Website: home-depot
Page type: cross-sells
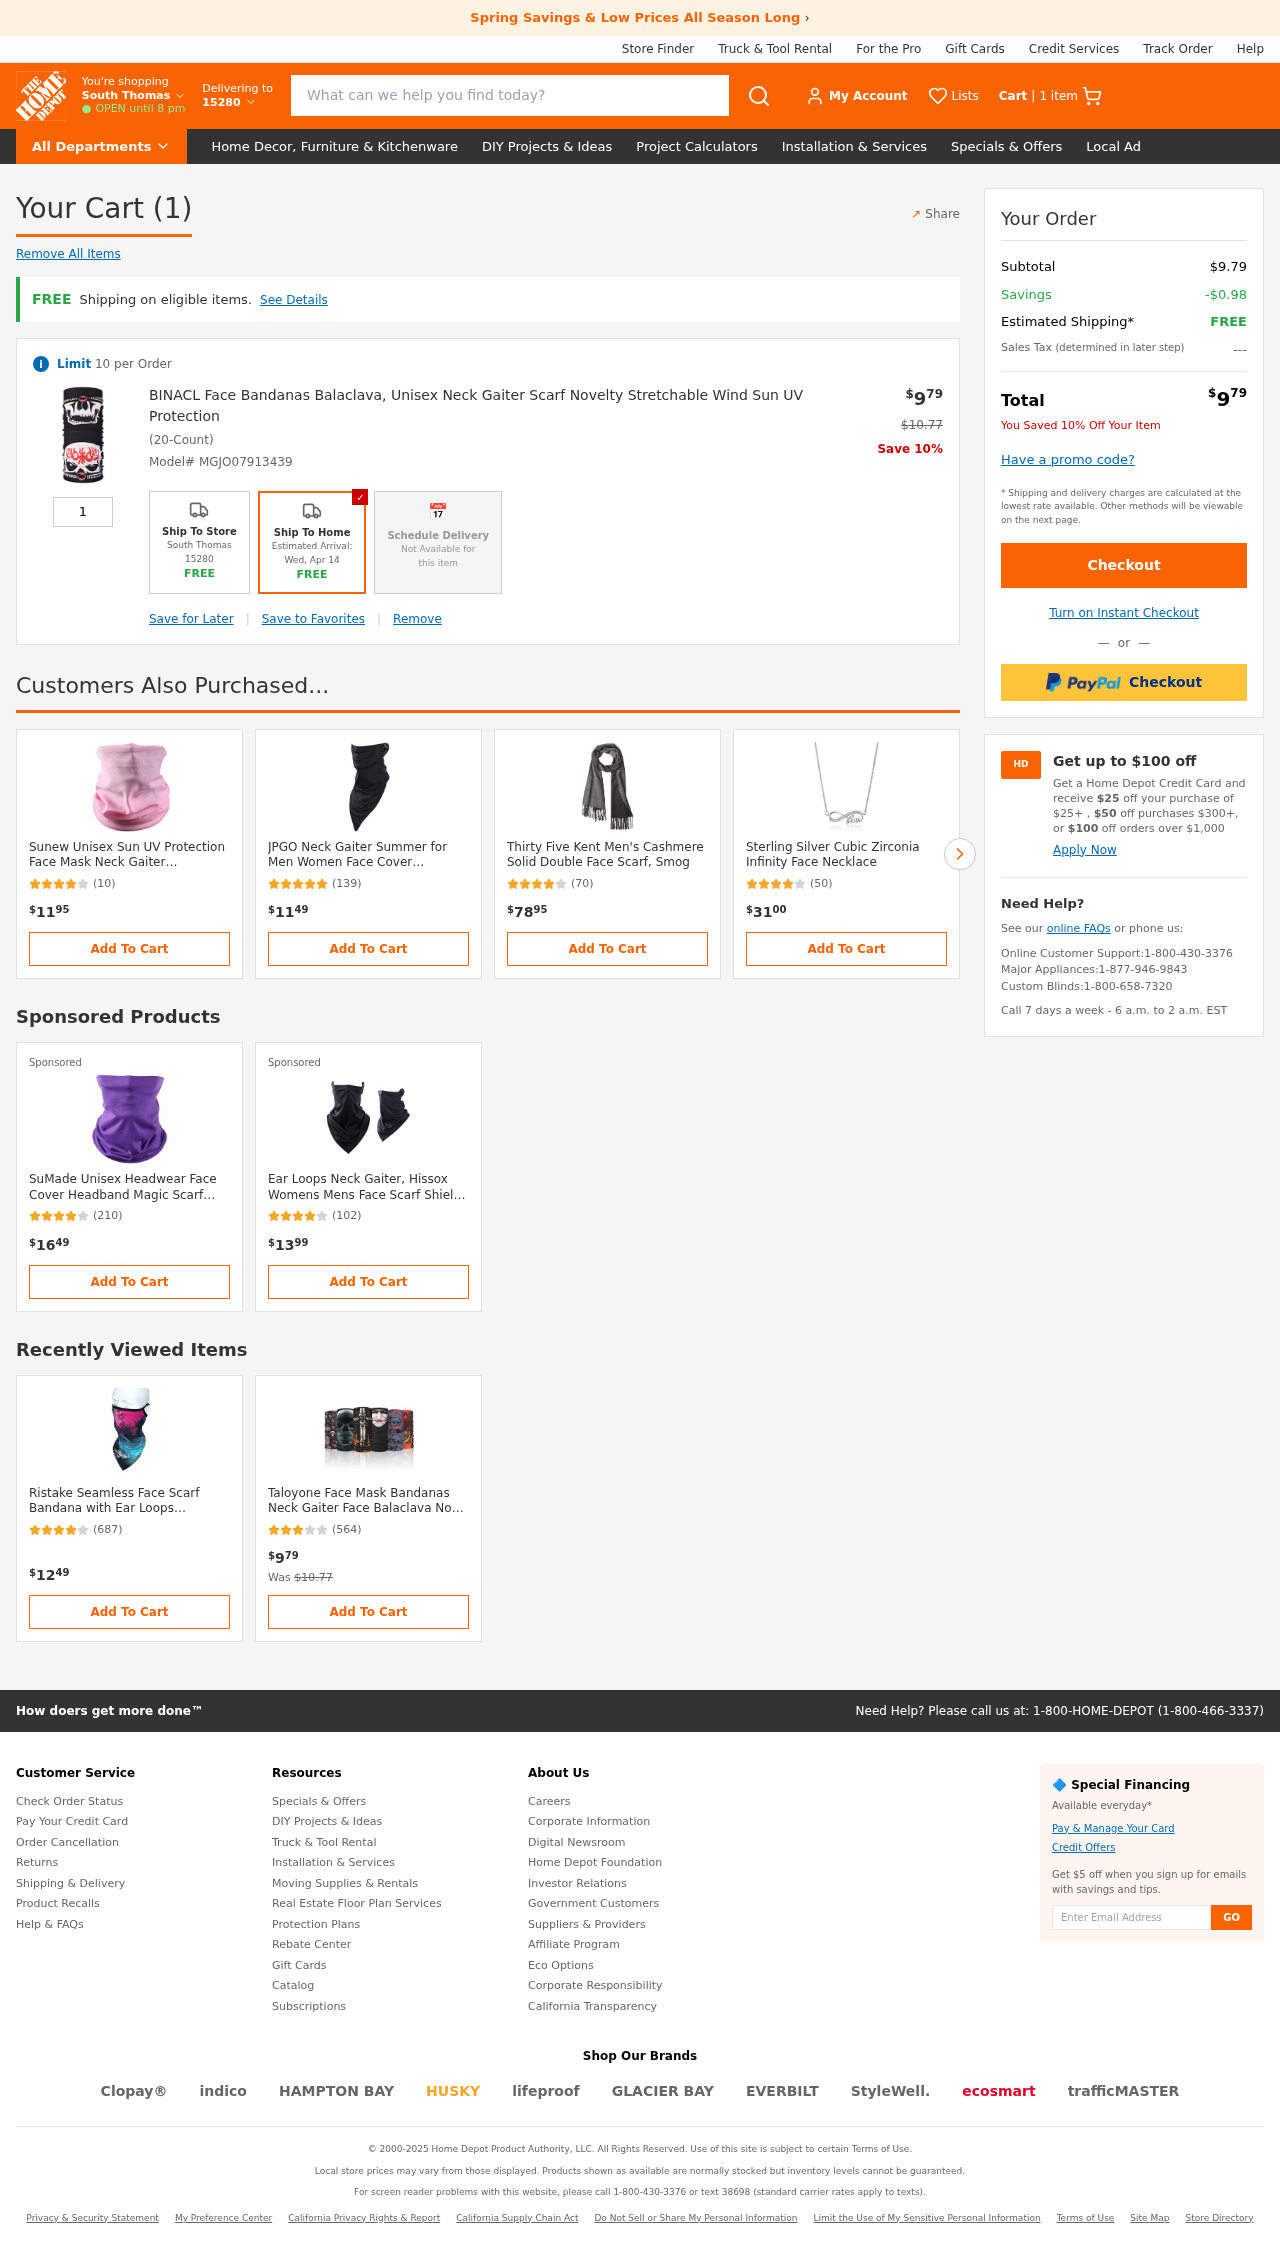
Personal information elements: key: PII_LOCATION1_CITY
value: South Thomas
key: PII_POSTCODE
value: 15280
Product elements: key: PRODUCT1_NAME
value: BINACL Face Bandanas Balaclava, Unisex Neck Gaiter Scarf Novelty Stretchable Wind Sun UV Protection
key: PRODUCT1_PRICE
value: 9.79
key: PRODUCT1_QUANTITY
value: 1
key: PRODUCT1_ORIGINAL_PRICE
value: $10.77
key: PRODUCT2_NAME
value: Sunew Unisex Sun UV Protection Face Mask Neck Gaiter Windproof Scarf Sunscreen Breathable Bandana fo
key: PRODUCT2_NUM_RATINGS
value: (10)
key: PRODUCT2_PRICE
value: $1195
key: PRODUCT3_NAME
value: JPGO Neck Gaiter Summer for Men Women Face Cover Seamless Bandana Ear Loops Cycling Scarf Balaclava
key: PRODUCT3_NUM_RATINGS
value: (139)
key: PRODUCT3_PRICE
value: $1149
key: PRODUCT4_NAME
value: Thirty Five Kent Men's Cashmere Solid Double Face Scarf, Smog
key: PRODUCT4_NUM_RATINGS
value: (70)
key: PRODUCT4_PRICE
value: $7895
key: PRODUCT5_NAME
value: Sterling Silver Cubic Zirconia Infinity Face Necklace
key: PRODUCT5_NUM_RATINGS
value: (50)
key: PRODUCT5_PRICE
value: $3100
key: PRODUCT6_NAME
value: SuMade Unisex Headwear Face Cover Headband Magic Scarf Neck Gaiter Bandanas
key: PRODUCT6_NUM_RATINGS
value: (210)
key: PRODUCT6_PRICE
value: $1649
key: PRODUCT7_NAME
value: Ear Loops Neck Gaiter, Hissox Womens Mens Face Scarf Shield Bandana Ear Loops Dust UV Balaclava Outd
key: PRODUCT7_NUM_RATINGS
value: (102)
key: PRODUCT7_PRICE
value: $1399
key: PRODUCT8_NAME
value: Ristake Seamless Face Scarf Bandana with Ear Loops Balaclava Neck Gaiter for Outdoor Sport, 1 Pack,
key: PRODUCT8_NUM_RATINGS
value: (687)
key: PRODUCT8_PRICE
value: $1249
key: PRODUCT9_NAME
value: Taloyone Face Mask Bandanas Neck Gaiter Face Balaclava Non Slip Light Cool Breathable for Sun Wind D
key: PRODUCT9_NUM_RATINGS
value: (564)
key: PRODUCT9_PRICE
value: $979
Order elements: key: ORDER_NUM_ITEMS
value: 1 item
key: ORDER_NUM_ITEMS
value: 1
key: ORDER_SKU
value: Model# MGJO07913439
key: ORDER_SUBTOTAL
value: $9.79
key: ORDER_SAVINGS
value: -$0.98
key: ORDER_TOTAL
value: $979
Search elements: key: HEADER_SEARCH
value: What can we help you find today?